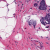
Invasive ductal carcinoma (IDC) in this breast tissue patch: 1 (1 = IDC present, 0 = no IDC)